Field crop: tomato
Growth stage: 2
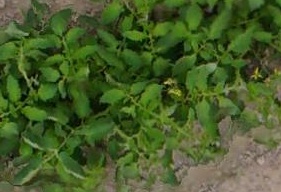
Species: tomato